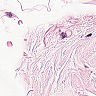
Metastatic tissue present: no